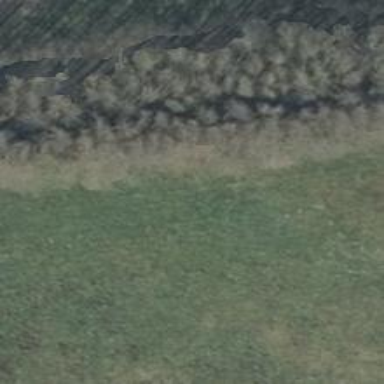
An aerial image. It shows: Row of deciduous broadleaved trees.